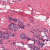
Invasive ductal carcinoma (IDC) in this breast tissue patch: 0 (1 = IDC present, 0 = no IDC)